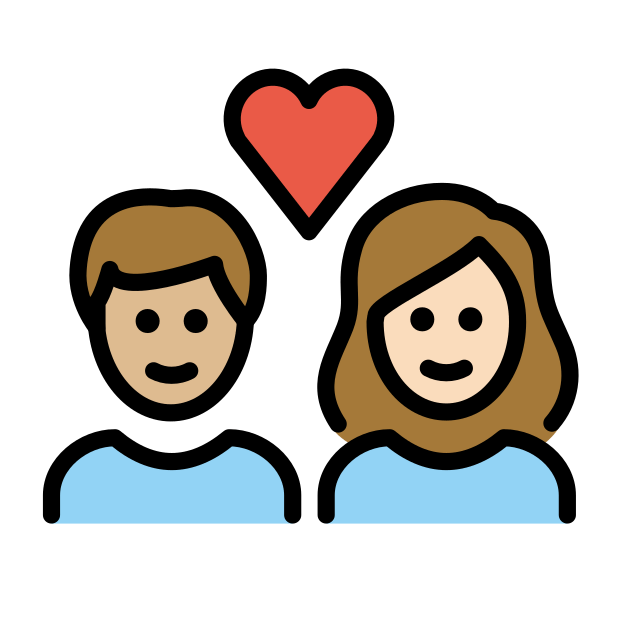
couple with heart: woman, man, medium-light skin tone, light skin tone